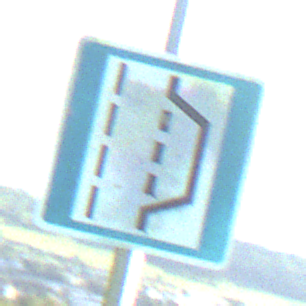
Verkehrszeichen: NothalteUndPannenbucht
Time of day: MorningAfternoon
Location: Outdoor (Nature)
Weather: PartlyCloudy
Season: NotSpecified
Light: Natural